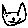
Label: cat